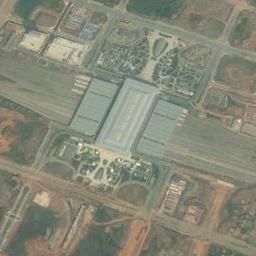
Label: railway_station